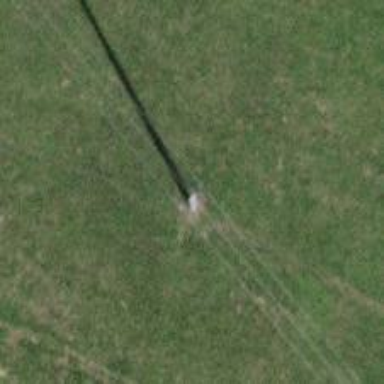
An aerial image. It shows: Concrete power pole.